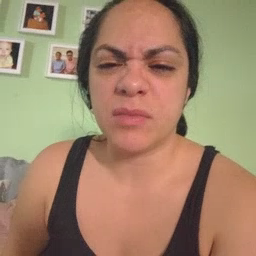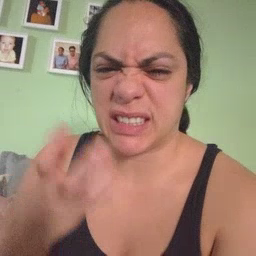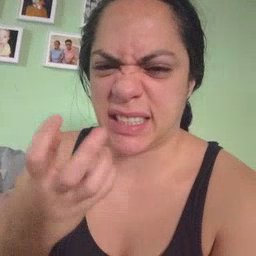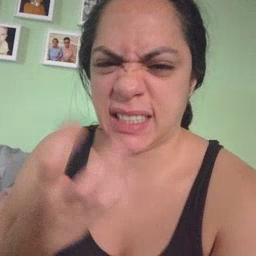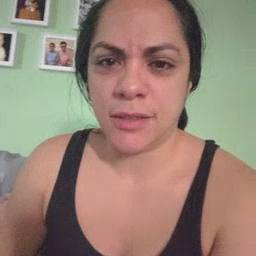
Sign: yucky